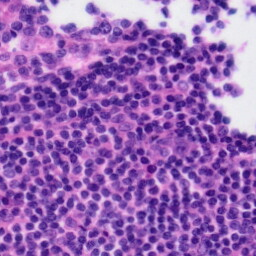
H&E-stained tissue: Tonsil